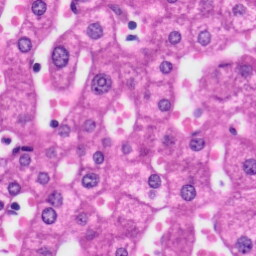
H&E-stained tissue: Liver